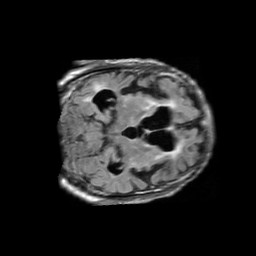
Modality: FLAIR
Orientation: coronal
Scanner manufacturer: philips
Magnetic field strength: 1.5 T
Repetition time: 11 s
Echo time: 0.14 s